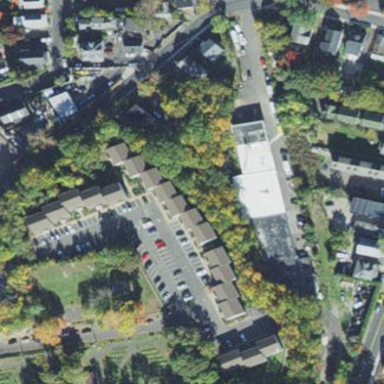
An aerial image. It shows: Part of building is shown in the image.